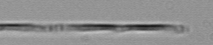
Label: Leptocylindrus